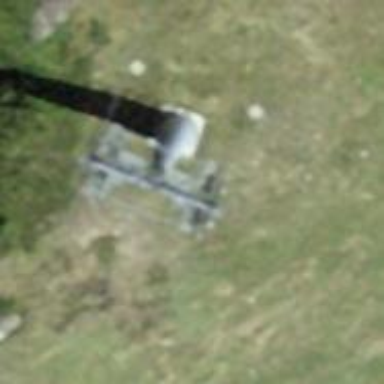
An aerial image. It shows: Pylon used for aerialway.